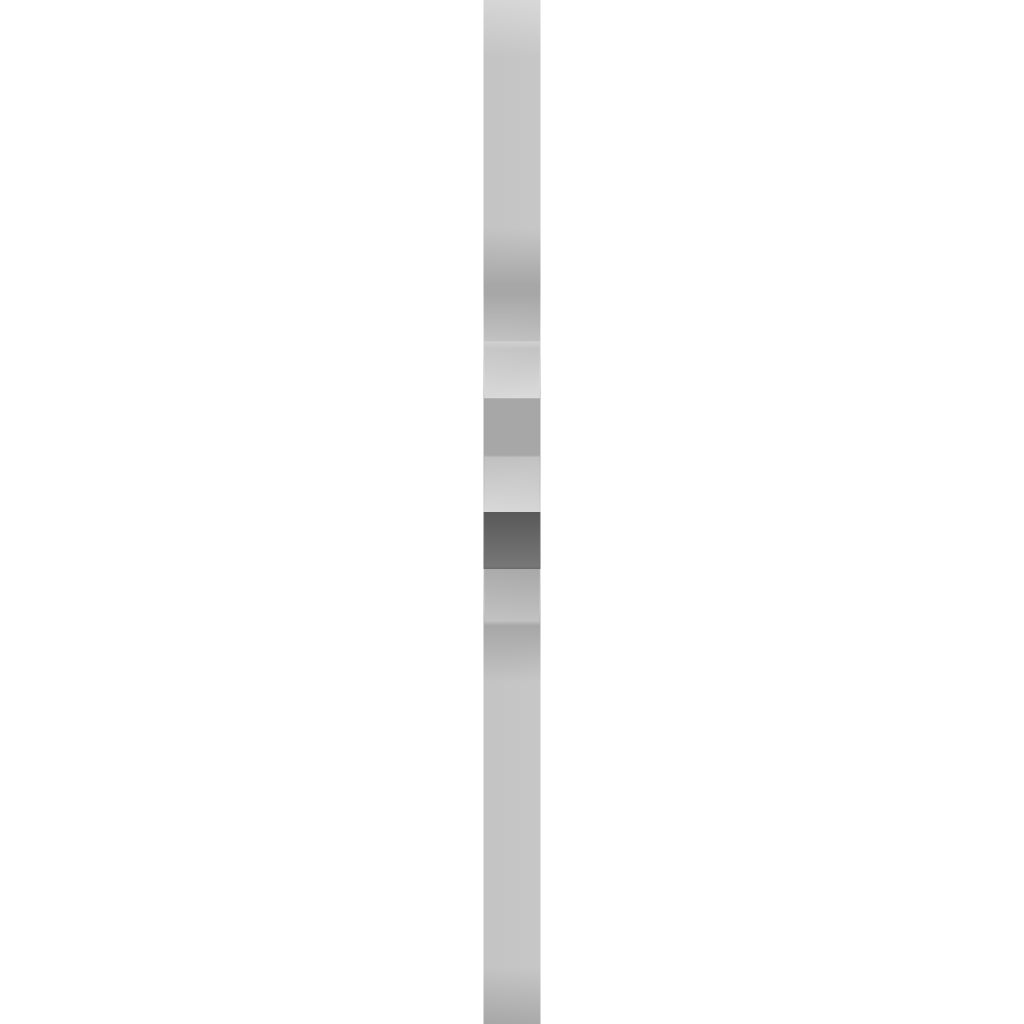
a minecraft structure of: death's head bad low quality